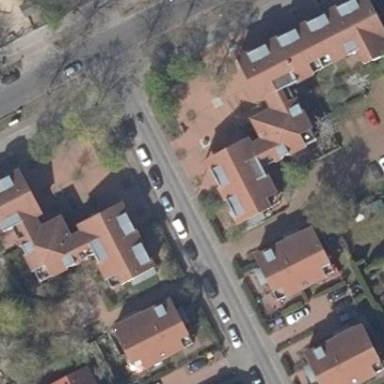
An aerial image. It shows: Apartments building with roof made of roof tiles.